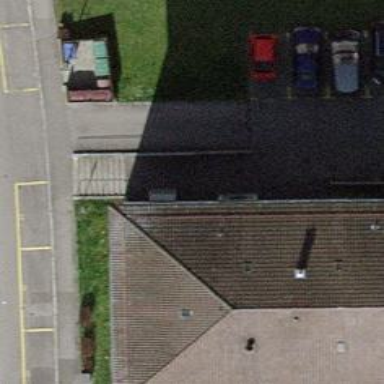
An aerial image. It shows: Hipped-roof building with apartments.